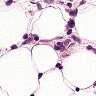
Metastatic tissue present: no